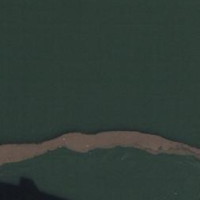
EUNIS habitat code: 14
Species observed at this site:
Phalacrocorax carbo